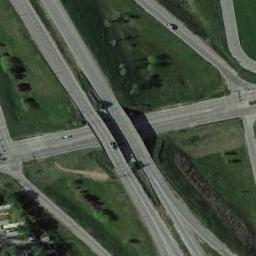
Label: overpass